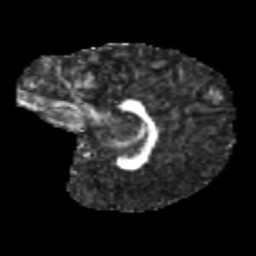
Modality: FA
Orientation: sagittal
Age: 10
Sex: male
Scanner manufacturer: siemens
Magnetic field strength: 3 T
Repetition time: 3.8 s
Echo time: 0.07 s